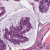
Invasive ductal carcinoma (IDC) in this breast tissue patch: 1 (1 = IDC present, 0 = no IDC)